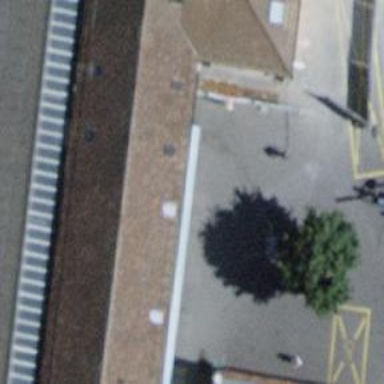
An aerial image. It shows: Restaurant.